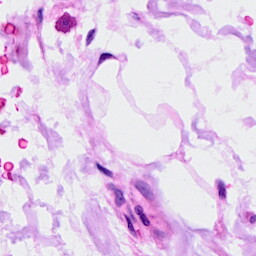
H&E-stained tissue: Ovarian